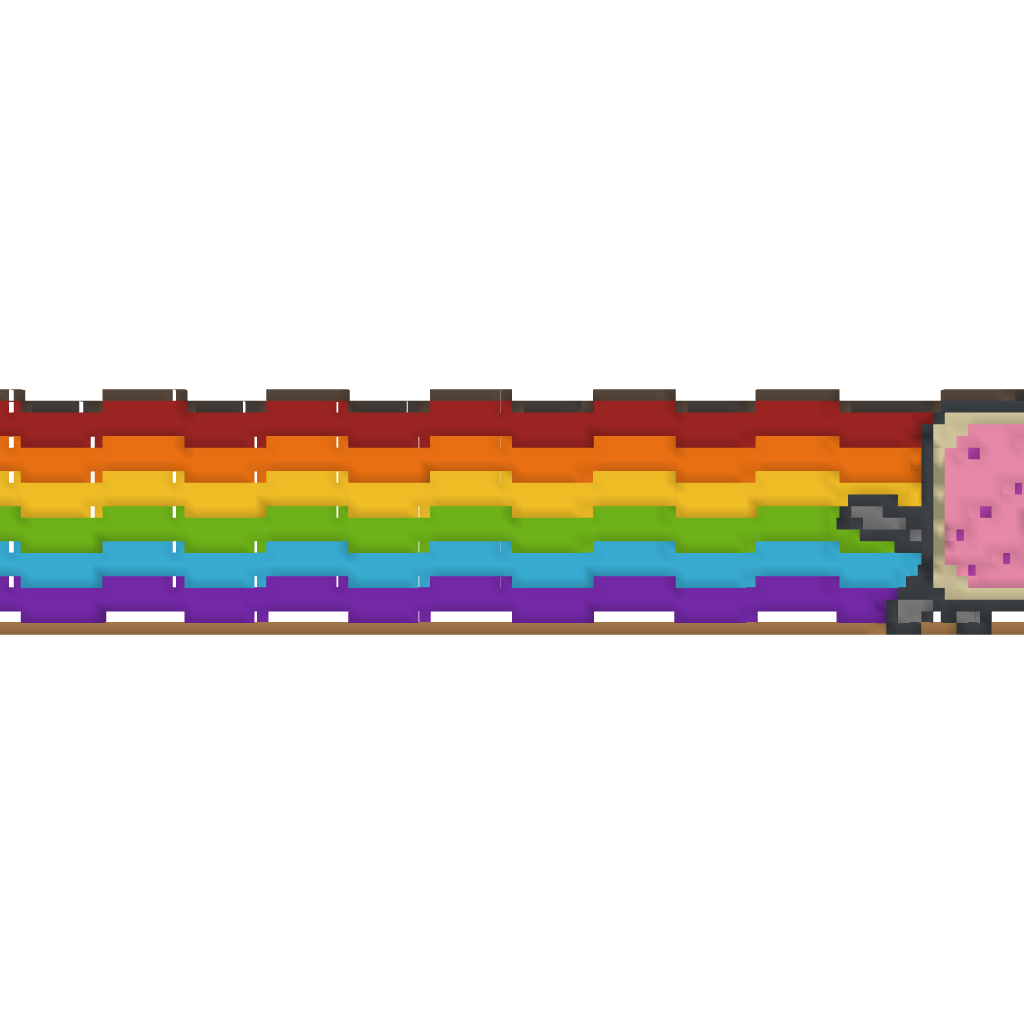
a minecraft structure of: HUGE nyan cat